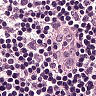
Metastatic tissue present: no